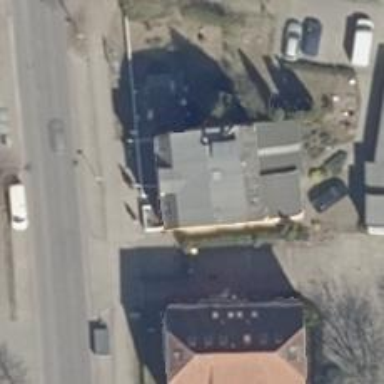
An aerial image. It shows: Restaurant.